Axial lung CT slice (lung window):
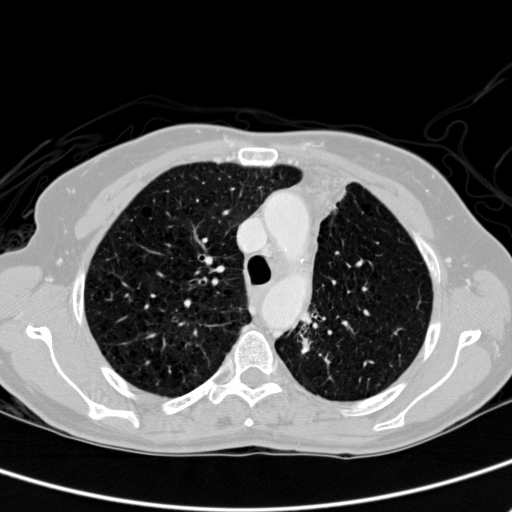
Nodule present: no